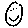
Label: smiley face